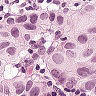
Metastatic tissue present: yes